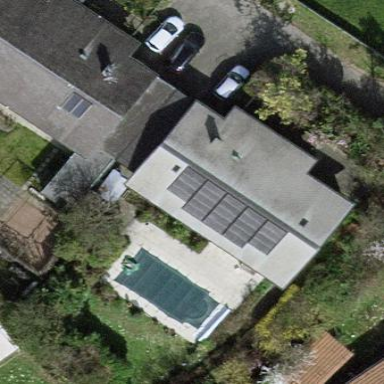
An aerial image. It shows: Garden enclosed by fence.